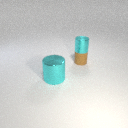
large cyan metal cylinder to the left of small brown rubber cylinder